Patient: sex M, age 68
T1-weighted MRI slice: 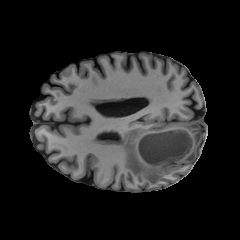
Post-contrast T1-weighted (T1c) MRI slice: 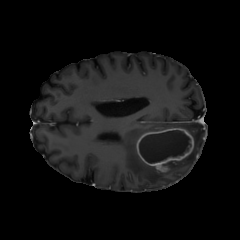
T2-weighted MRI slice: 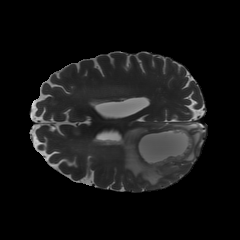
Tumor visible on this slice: yes
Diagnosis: Glioblastoma, IDH-wildtype
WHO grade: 4